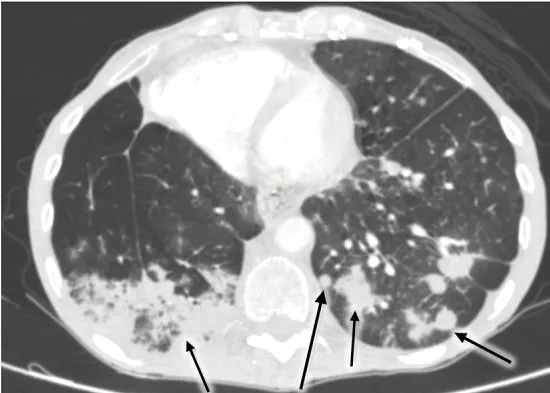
(D) shows a follow-up radiological investigation demonstrating cancer progression. (D) Progression of disease (9 May 2016).
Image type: radiology (ct)